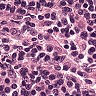
Metastatic tissue present: no